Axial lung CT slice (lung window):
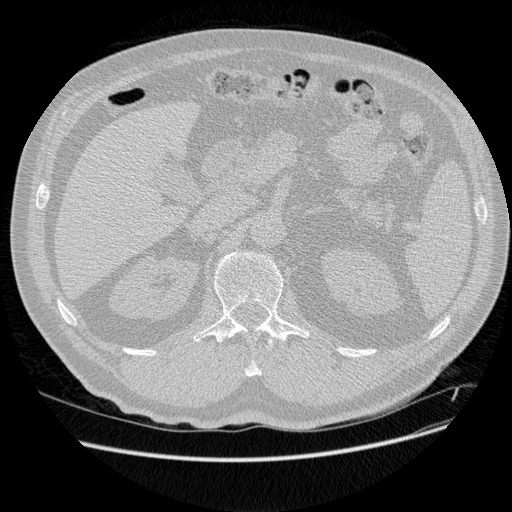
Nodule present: no